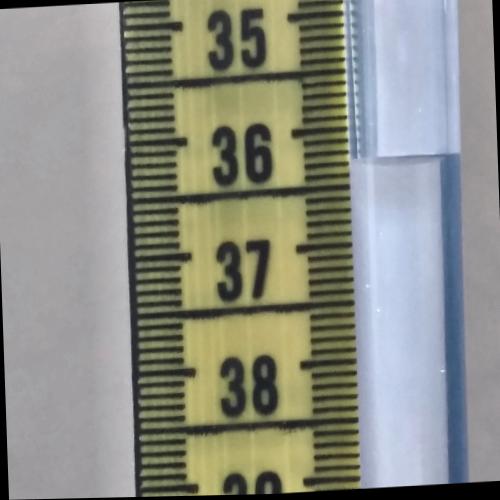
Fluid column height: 36.3 cm